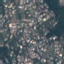
Land use / land cover class: Residential